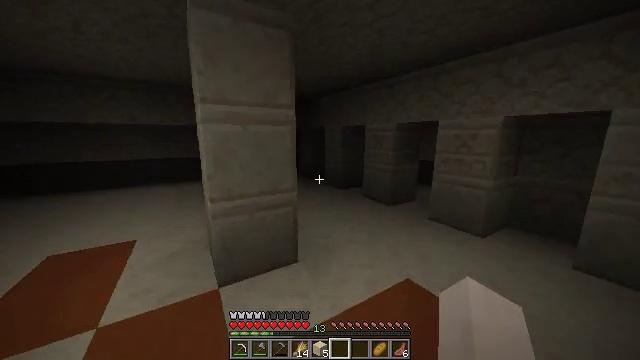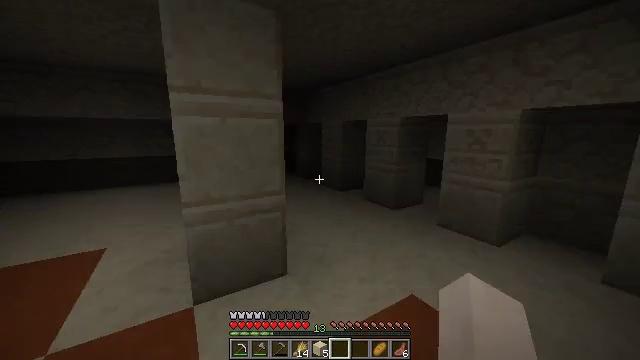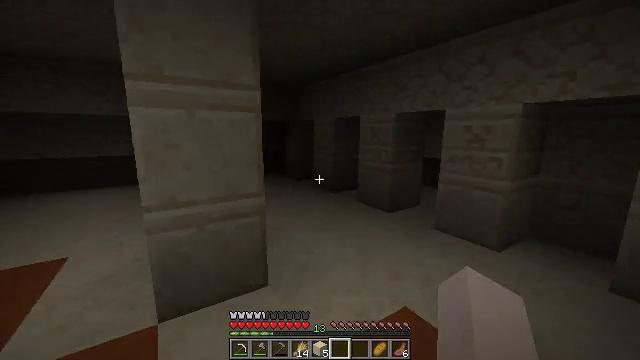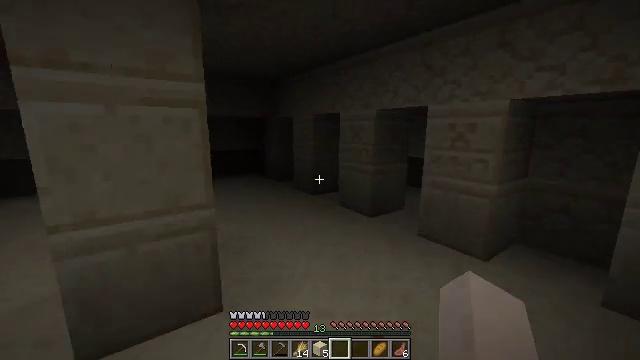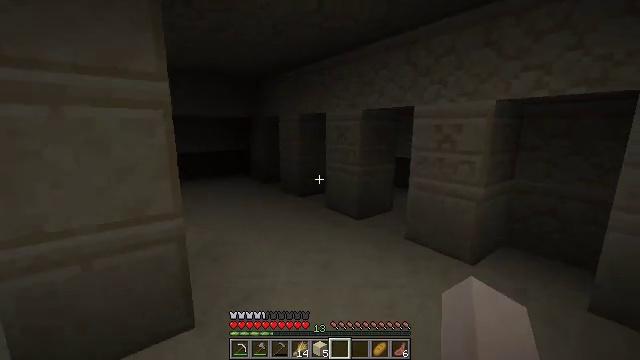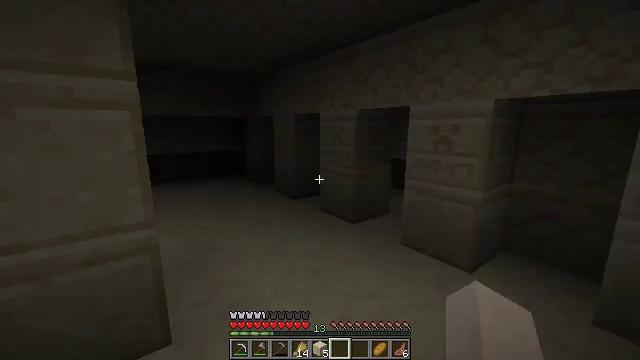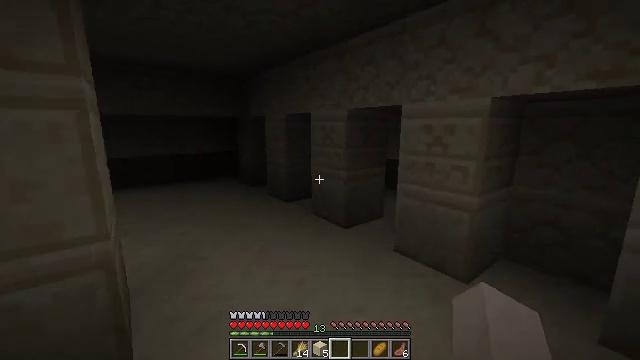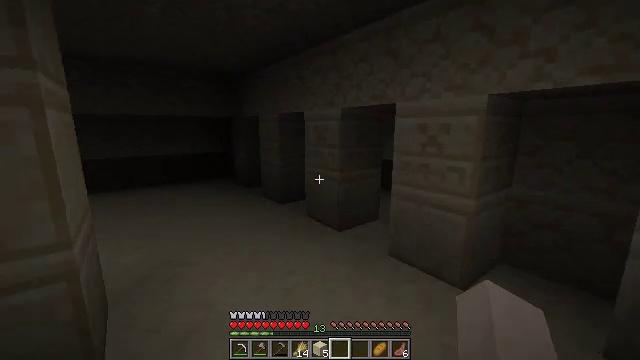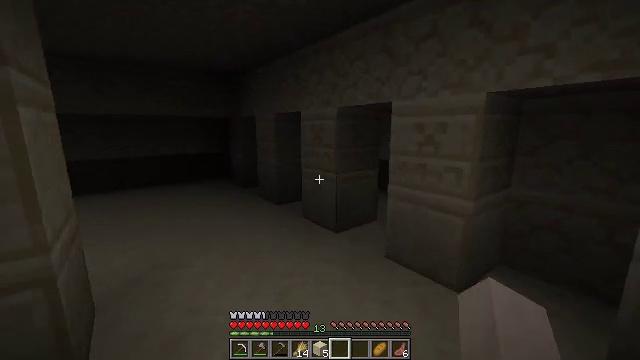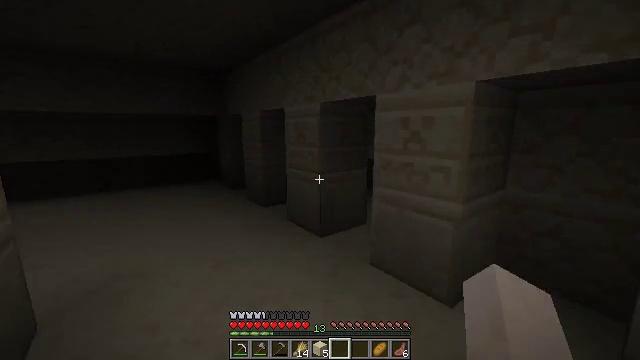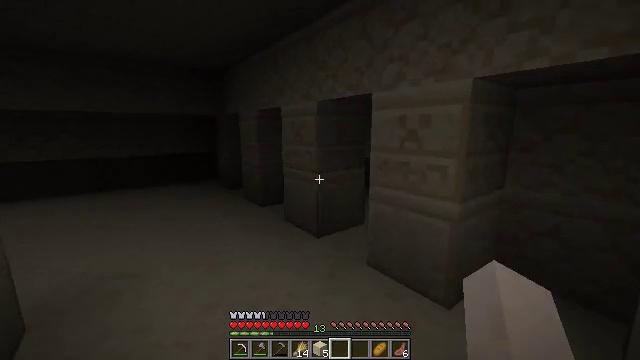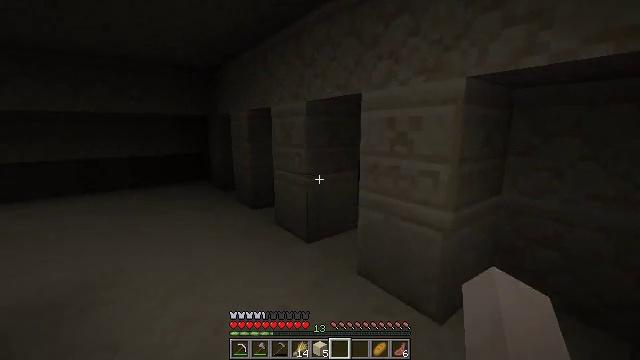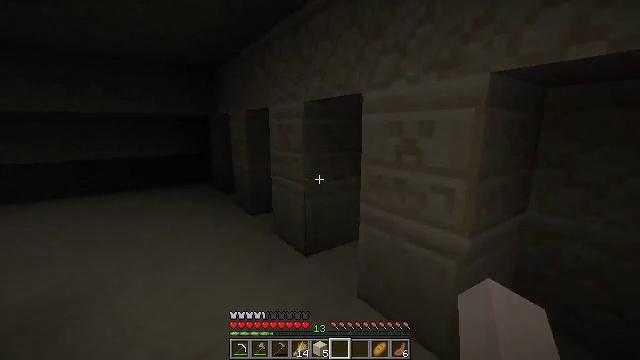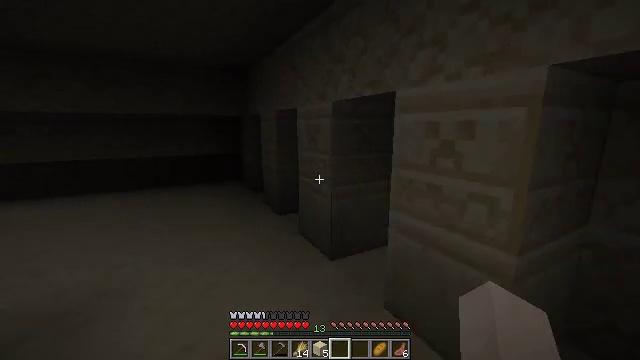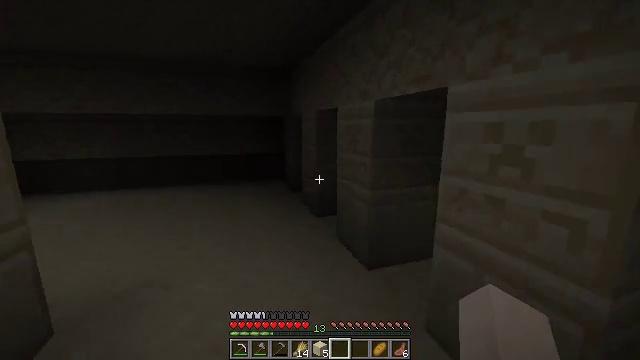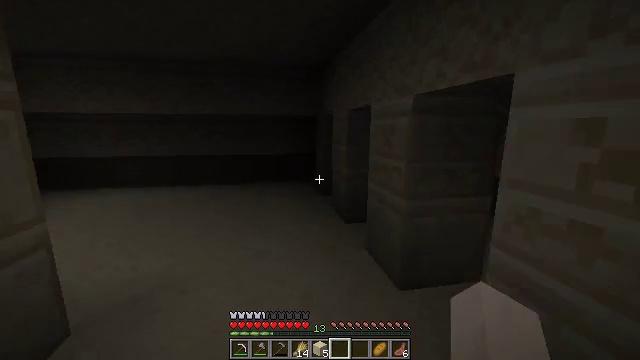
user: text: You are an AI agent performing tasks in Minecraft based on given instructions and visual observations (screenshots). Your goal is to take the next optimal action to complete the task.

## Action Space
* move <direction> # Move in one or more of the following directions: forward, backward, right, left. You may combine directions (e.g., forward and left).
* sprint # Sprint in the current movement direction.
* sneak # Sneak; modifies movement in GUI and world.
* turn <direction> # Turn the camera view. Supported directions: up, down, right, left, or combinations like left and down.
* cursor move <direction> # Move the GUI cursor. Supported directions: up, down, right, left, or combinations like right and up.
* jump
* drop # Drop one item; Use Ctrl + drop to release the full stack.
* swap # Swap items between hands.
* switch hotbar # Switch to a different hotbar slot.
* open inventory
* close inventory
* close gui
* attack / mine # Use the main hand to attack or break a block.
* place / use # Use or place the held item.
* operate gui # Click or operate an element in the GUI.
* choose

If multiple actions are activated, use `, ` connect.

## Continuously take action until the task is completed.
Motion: motion action
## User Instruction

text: Gather sandstone from the desert.
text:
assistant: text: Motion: move forward and move right
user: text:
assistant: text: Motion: move forward and move right, turn right
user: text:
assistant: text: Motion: move forward and move right, turn right
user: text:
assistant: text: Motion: move forward and move right, turn right
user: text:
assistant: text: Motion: move forward and move right
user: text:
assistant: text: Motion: move forward and move right
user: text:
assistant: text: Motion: move forward and move right
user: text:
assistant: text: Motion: move forward and move right
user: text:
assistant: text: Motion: move forward and move right
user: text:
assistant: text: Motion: move forward and move right
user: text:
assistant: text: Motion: move forward
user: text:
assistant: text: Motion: move forward, turn left
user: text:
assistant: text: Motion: move forward, turn left
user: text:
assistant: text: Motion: move forward, turn left
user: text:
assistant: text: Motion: move forward, turn left
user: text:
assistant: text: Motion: move forward, turn left
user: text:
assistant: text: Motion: move forward, turn left
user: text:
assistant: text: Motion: move forward and move right, turn left
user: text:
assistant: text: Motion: move forward and move right, turn left
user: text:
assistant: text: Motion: move forward and move right, turn left
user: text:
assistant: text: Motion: move forward and move right, turn left
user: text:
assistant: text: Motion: move forward and move right, turn left and up
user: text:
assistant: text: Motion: move forward and move right, turn left and up
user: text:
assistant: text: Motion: move right
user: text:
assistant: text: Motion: move right
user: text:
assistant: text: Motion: no_op
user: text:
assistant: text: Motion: no_op
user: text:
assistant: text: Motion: move left
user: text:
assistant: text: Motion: move left
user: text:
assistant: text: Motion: move left